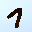
Label: 7